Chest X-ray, PA view. Patient: 59 years old, sex M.
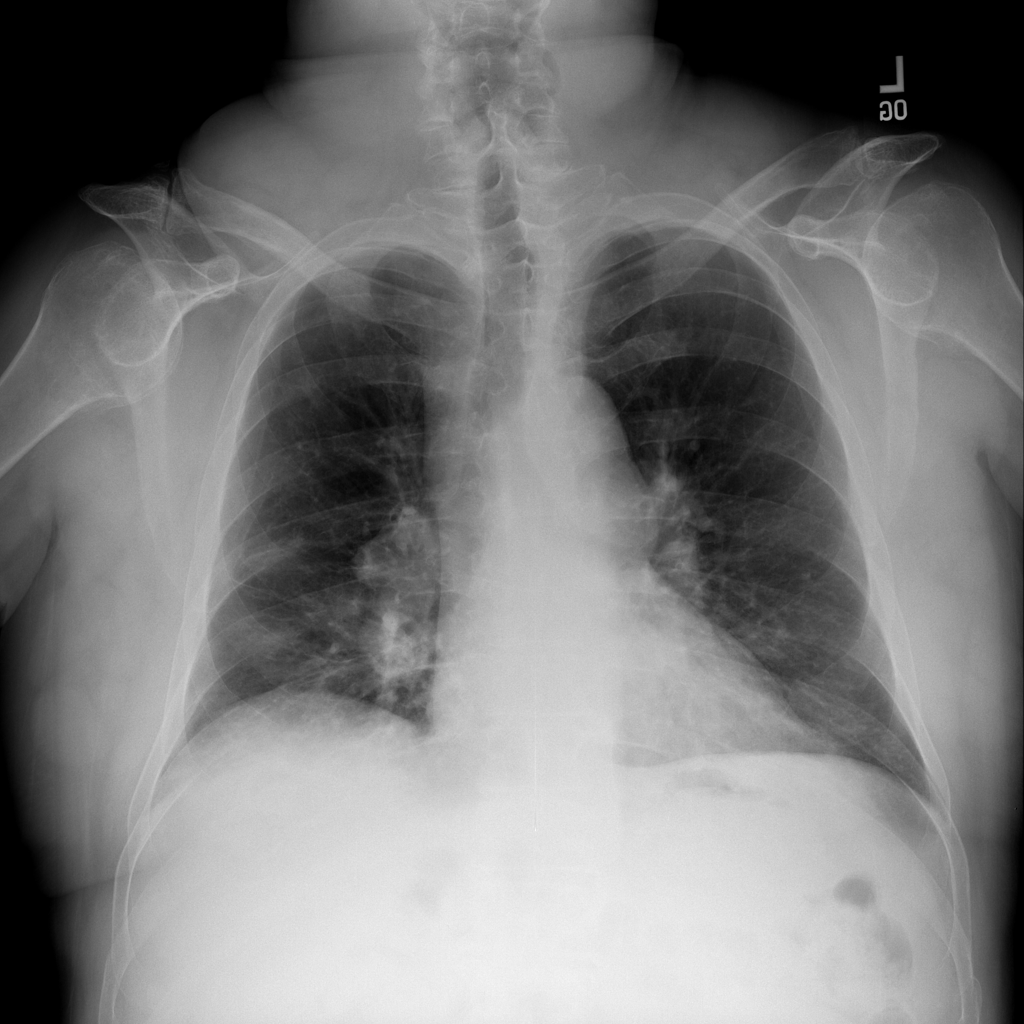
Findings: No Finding